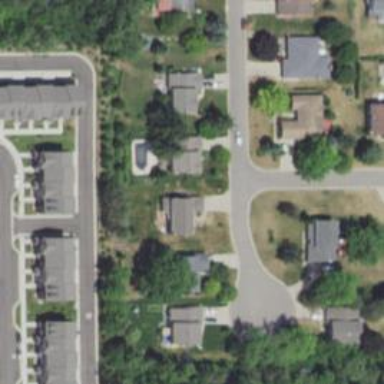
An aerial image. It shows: Neighborhood.